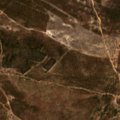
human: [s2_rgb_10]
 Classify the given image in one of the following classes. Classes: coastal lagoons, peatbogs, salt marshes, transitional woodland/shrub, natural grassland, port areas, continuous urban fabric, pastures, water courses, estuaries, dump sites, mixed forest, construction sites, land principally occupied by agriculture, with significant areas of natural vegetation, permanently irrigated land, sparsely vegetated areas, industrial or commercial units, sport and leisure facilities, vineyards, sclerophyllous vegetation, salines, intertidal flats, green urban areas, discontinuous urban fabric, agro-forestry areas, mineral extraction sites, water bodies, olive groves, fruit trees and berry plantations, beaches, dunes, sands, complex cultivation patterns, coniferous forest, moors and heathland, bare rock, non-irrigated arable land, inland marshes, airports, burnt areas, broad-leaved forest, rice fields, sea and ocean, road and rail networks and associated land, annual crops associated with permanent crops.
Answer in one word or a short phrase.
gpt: broad-leaved forest, transitional woodland/shrub